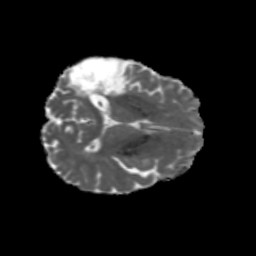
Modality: MD
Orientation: axial
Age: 46
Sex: female
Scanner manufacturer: siemens
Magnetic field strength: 3 T
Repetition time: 5.47 s
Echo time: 0.0854 s